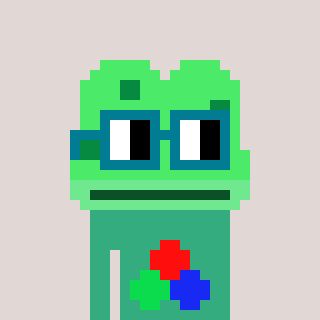
a pixel art character with square dark green glasses, a frog-shaped head and a teal-colored body on a warm background